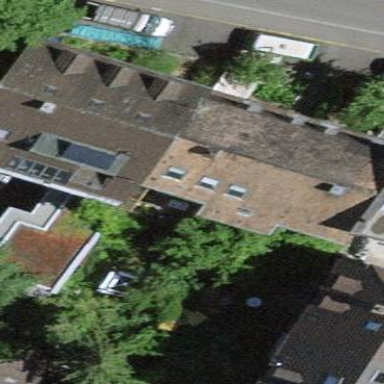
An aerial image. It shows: Semidetached house with gambrel roof.